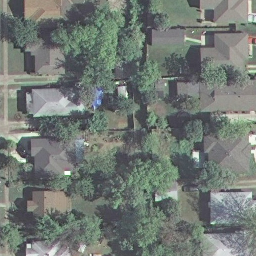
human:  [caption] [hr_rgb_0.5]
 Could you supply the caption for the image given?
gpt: A medium residential area with plants flurish .

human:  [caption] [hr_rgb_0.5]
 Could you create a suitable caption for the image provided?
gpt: Many houses arranged neatly surrounded by verdant trees in the medium residential area .

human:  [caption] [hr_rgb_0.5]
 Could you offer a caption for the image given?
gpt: A medium residential area with many houses arranged neatly .

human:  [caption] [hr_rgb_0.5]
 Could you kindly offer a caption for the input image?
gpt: It is a medium residential area with a narrow road goes through this area .

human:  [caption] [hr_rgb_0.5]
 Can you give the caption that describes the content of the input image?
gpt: This is a medium residential area with a narrow road goes through this area .